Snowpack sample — Buffalo Mountain, Silverthorne, Colorado, USA (1/25/25, 10:11 AM MST)
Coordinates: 39.6222, -106.1139
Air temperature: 22 °F
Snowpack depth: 110 cm
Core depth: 30 cm
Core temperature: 42.8 °F
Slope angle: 12°, slope face: 102°
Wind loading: high
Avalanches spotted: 0
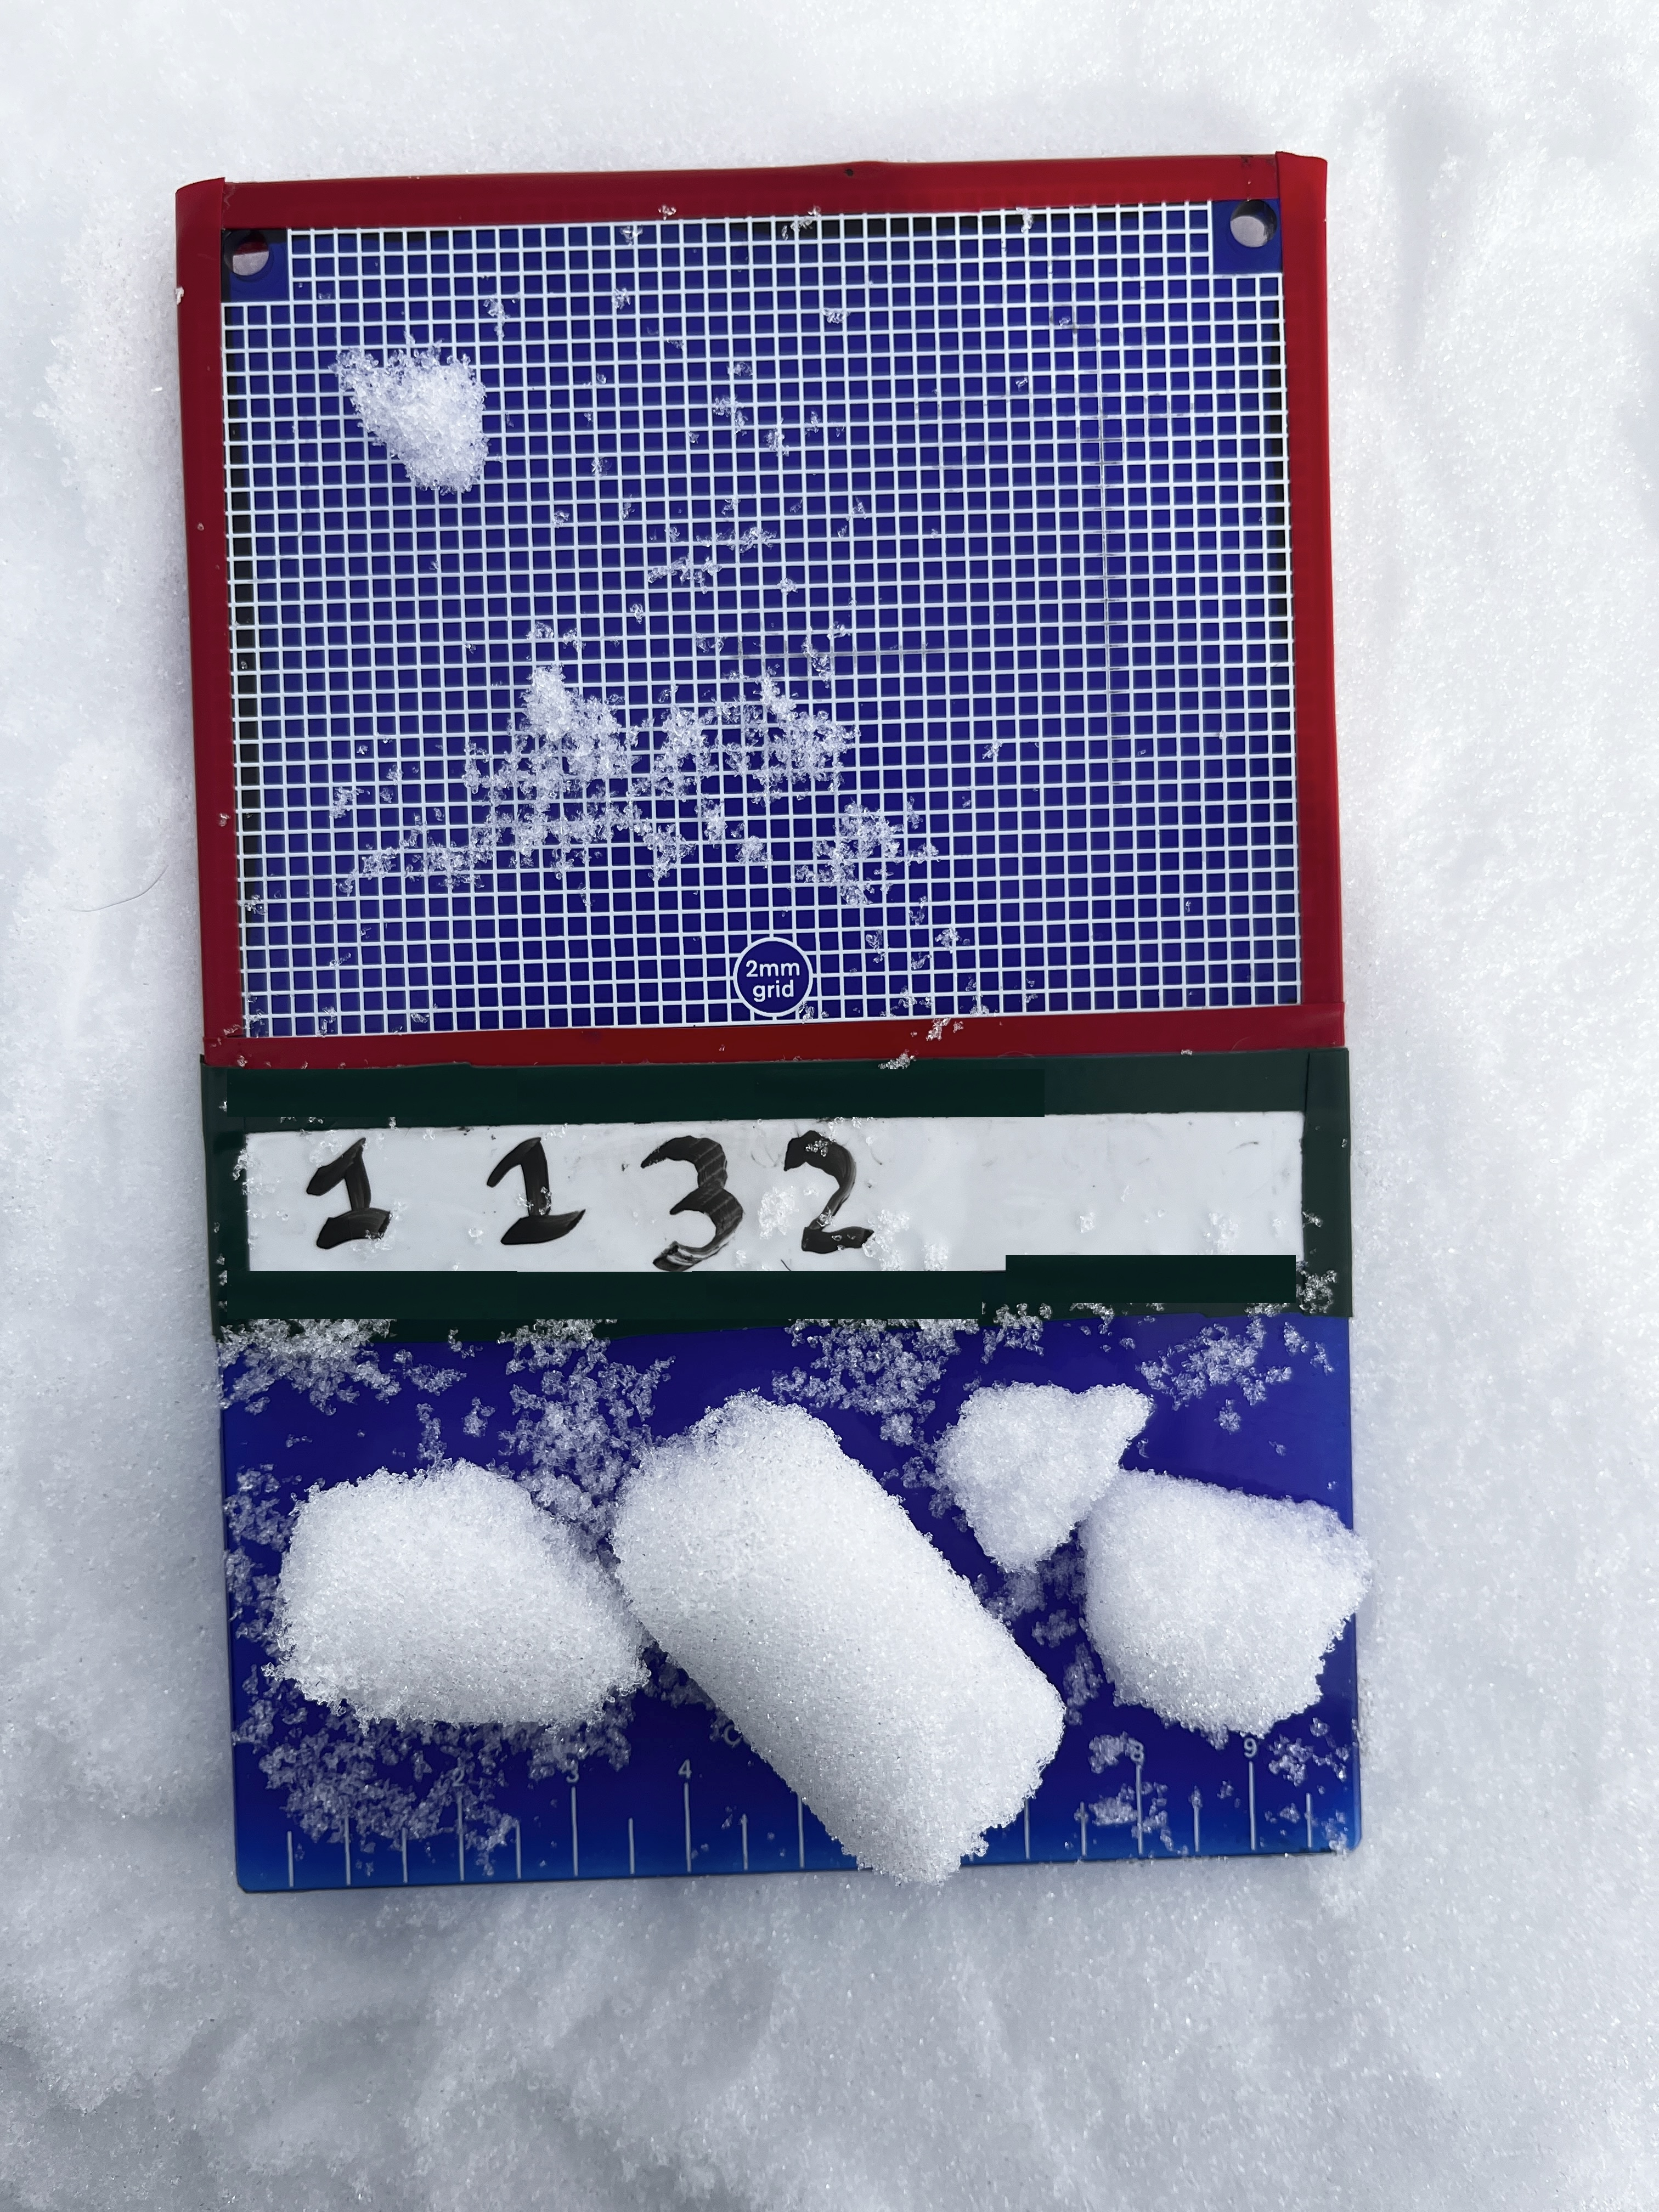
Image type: crystal_card
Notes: No avalanches nearby, collected on the outskirts of a fire break 15 meters from the treeline, on way to Buffalo and Red Mountain